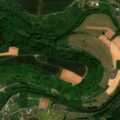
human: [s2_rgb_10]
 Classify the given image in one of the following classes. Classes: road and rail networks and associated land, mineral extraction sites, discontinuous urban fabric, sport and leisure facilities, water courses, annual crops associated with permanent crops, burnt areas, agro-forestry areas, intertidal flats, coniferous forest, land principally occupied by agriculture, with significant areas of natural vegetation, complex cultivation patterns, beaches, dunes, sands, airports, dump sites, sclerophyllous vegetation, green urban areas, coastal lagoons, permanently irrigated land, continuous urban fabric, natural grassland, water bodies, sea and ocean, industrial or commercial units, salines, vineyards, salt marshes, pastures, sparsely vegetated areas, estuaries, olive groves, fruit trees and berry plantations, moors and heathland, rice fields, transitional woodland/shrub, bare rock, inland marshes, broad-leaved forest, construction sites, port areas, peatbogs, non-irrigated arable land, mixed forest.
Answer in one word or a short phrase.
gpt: discontinuous urban fabric, non-irrigated arable land, pastures, land principally occupied by agriculture, with significant areas of natural vegetation, broad-leaved forest